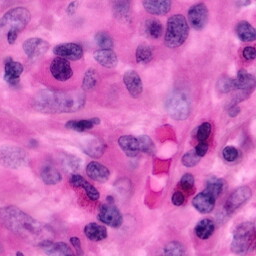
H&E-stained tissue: Pancreatic